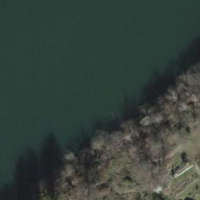
EUNIS habitat code: 14
Species observed at this site:
Lathyrus vernus
Hemerocallis fulva
Arnica montana
Carpinus betulus